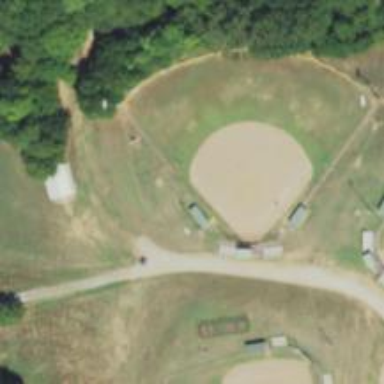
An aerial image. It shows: Baseball field.